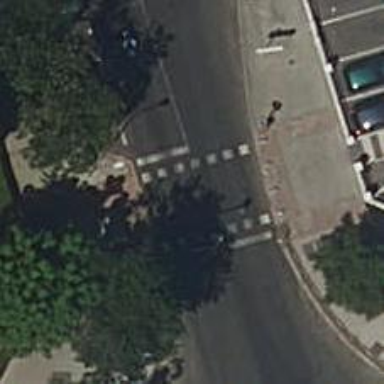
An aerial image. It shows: Road crossing with traffic signals.